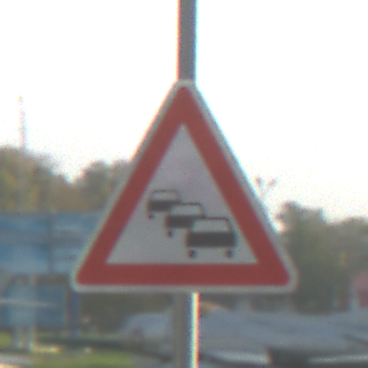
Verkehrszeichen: Stau
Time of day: SunriseSunset
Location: Outdoor (Special)
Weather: Clear
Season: NotSpecified
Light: Natural